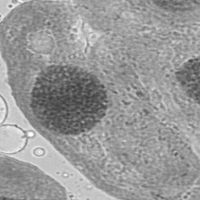
Label: prophase